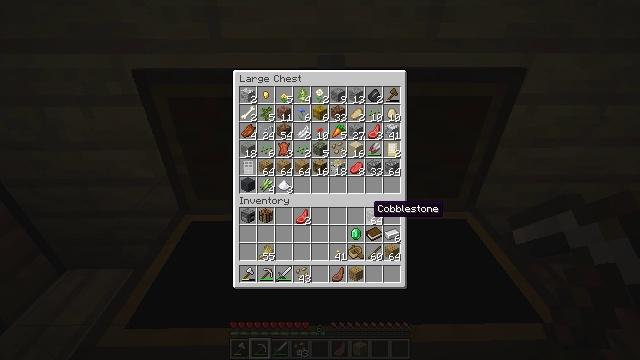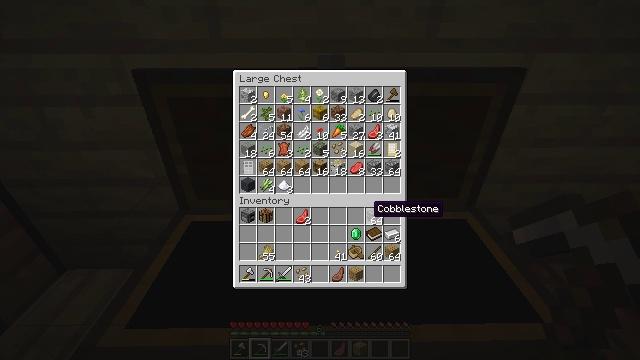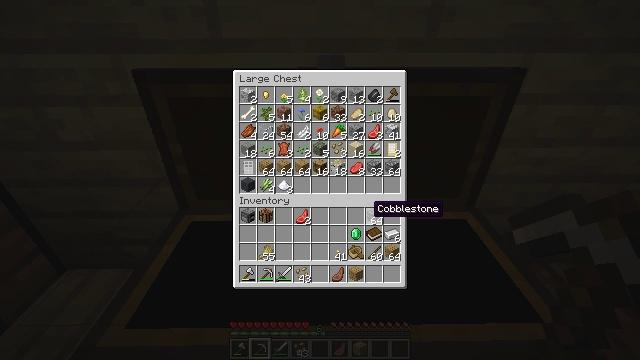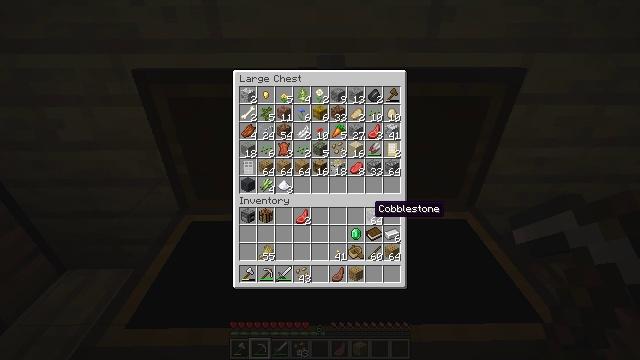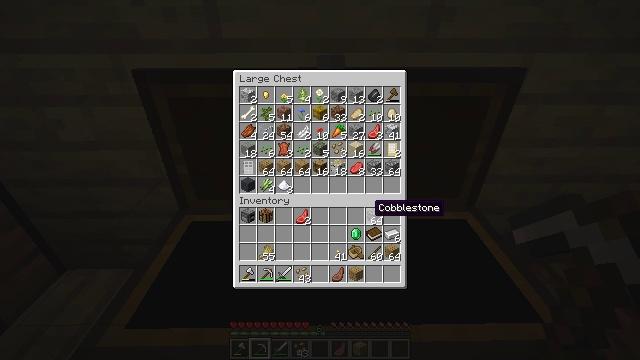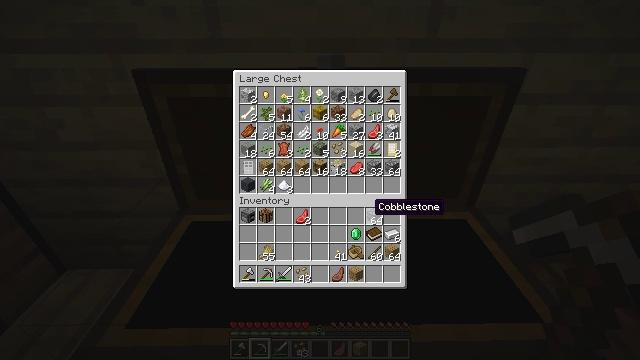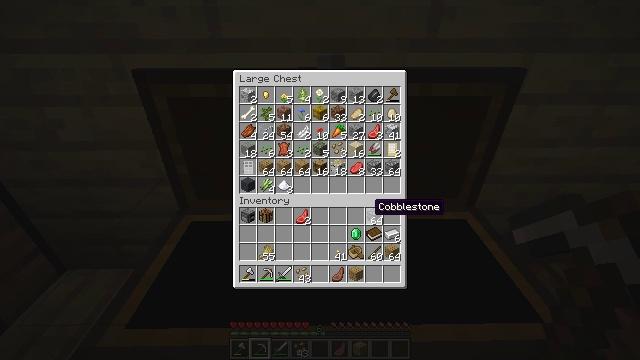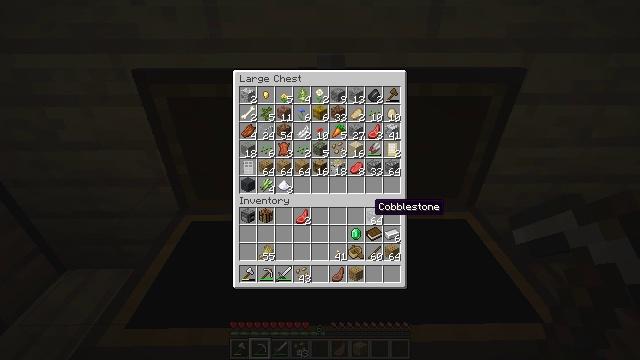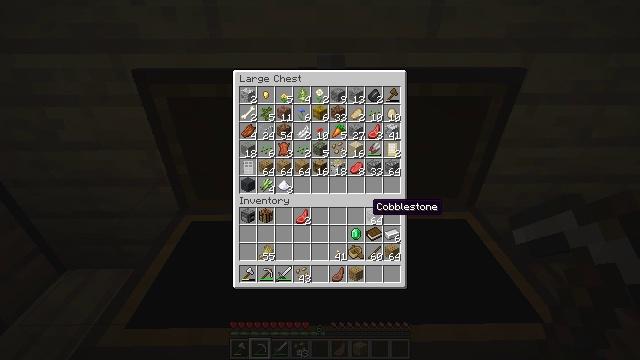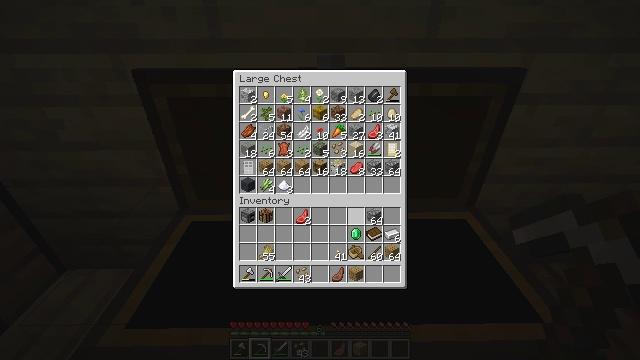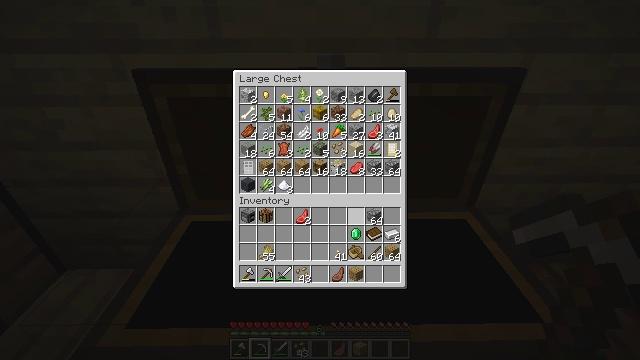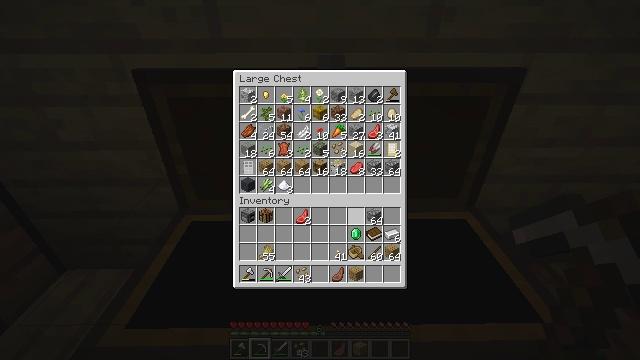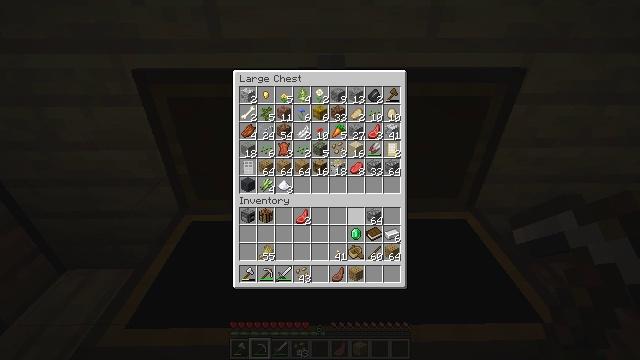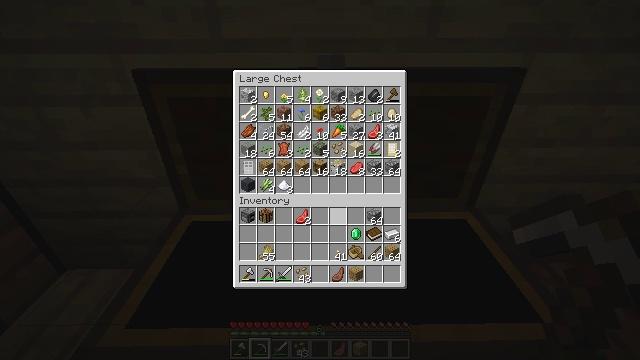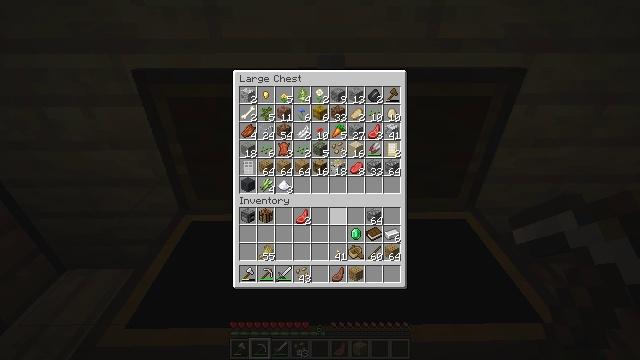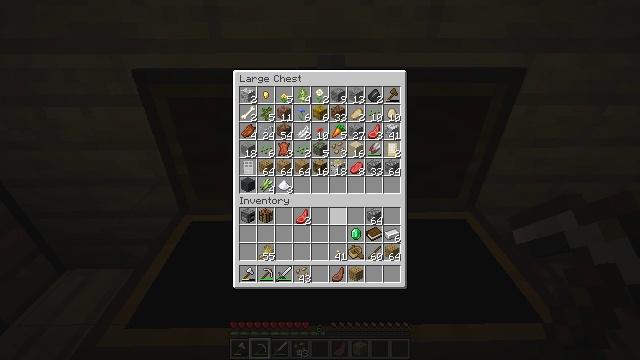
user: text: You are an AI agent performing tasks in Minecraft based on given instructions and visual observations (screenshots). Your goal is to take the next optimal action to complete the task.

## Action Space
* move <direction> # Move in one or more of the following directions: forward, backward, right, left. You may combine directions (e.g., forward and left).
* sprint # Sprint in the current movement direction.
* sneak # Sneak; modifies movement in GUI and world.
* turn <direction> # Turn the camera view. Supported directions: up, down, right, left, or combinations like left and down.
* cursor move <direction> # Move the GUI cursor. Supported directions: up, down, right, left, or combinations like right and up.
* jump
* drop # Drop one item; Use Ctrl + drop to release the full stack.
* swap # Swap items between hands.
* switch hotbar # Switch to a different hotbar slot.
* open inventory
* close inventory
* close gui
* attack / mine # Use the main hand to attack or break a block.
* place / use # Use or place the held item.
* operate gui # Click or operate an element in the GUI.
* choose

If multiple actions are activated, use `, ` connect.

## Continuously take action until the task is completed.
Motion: motion action
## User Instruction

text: Drop a cooked porkchop.
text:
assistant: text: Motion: no_op
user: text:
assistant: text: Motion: no_op
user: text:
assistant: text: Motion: no_op
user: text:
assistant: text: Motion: no_op
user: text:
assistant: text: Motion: no_op
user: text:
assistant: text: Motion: no_op
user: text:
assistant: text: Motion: no_op
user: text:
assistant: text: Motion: no_op
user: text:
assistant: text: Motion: no_op
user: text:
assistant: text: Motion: no_op
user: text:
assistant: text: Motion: cursor move left
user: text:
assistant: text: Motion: no_op
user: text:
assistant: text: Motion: no_op
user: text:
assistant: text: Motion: no_op
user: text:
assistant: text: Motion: no_op
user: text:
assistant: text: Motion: no_op
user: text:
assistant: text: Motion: no_op
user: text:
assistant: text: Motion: no_op
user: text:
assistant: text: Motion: no_op
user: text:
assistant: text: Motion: no_op
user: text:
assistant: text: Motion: no_op
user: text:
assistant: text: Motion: no_op
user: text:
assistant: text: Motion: no_op
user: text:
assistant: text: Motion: no_op
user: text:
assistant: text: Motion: no_op
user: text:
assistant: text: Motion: no_op
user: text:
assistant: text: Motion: no_op
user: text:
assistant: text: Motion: no_op
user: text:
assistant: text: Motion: no_op
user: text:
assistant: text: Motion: no_op